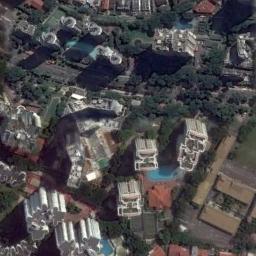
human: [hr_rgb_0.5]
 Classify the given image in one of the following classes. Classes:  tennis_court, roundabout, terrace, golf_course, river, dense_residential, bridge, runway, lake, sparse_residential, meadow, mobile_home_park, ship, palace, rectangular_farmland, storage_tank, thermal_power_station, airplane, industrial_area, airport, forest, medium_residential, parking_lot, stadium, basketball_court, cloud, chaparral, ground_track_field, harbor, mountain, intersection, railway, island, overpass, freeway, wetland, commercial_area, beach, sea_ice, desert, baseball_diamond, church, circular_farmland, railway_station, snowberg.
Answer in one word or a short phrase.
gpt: commercial_area